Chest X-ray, PA view. Patient: 71 years old, sex M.
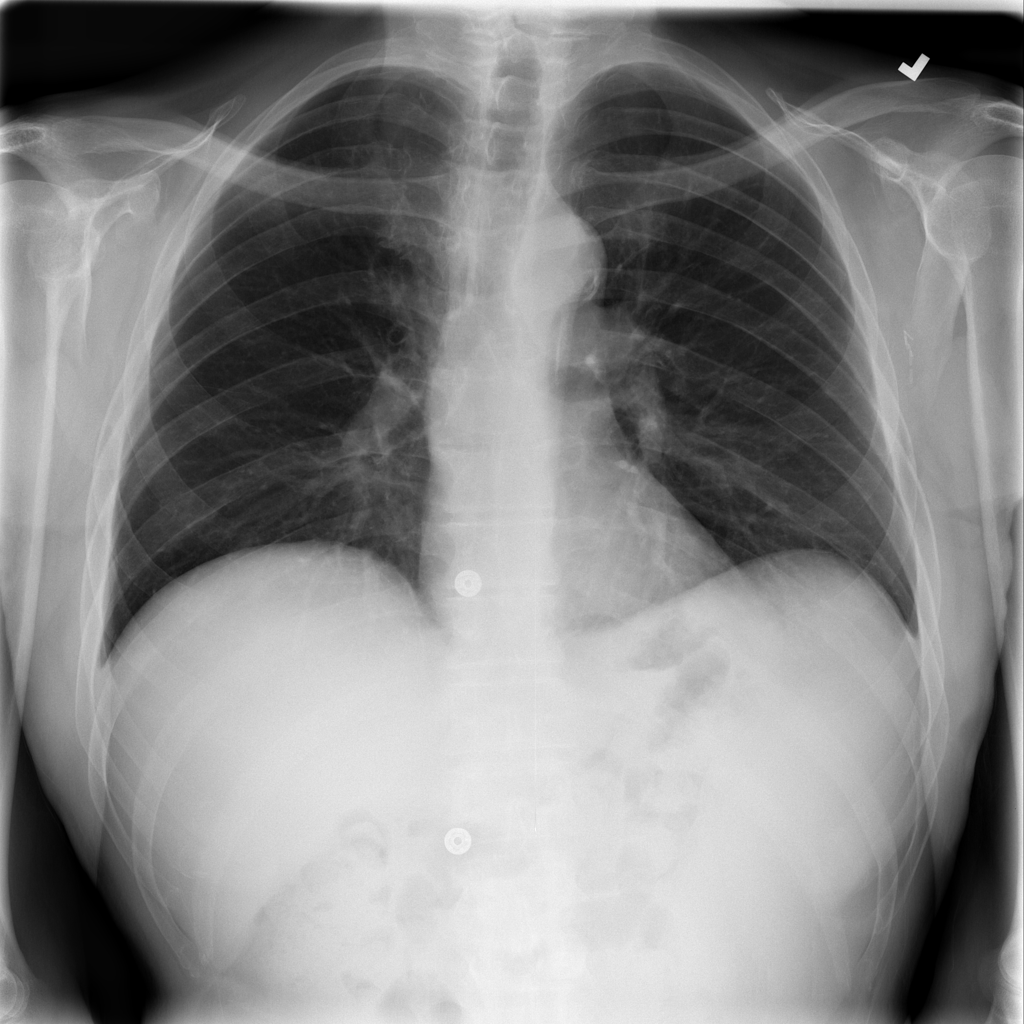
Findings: Infiltration